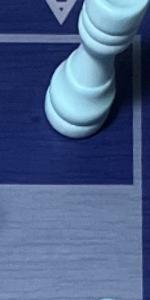
Label: Empty